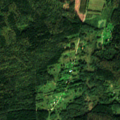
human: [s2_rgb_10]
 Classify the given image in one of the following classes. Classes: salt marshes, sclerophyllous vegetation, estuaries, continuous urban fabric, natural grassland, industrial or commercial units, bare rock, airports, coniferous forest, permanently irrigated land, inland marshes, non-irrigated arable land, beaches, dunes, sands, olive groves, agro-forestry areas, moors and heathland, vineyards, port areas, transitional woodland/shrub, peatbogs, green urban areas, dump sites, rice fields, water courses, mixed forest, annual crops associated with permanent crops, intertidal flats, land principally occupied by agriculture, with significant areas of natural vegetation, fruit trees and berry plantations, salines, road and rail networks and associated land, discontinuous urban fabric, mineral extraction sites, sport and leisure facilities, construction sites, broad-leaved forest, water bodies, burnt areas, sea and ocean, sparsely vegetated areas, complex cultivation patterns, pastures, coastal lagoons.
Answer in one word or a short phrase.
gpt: land principally occupied by agriculture, with significant areas of natural vegetation, mixed forest